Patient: sex F, age 33
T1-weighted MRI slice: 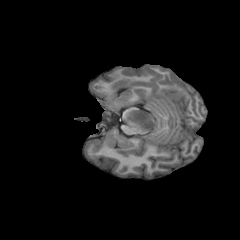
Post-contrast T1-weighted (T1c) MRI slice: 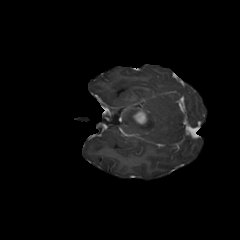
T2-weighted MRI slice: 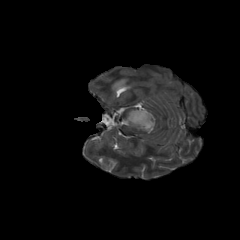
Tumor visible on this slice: yes
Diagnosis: Glioblastoma, IDH-wildtype
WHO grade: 4